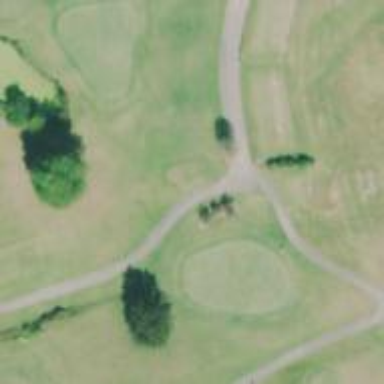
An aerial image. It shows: Footway that resembles golf path.